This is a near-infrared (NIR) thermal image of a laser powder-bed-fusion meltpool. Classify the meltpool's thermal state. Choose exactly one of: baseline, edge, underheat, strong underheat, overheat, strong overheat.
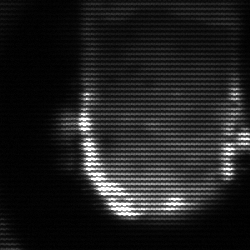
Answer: baseline